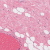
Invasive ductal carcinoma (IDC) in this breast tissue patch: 0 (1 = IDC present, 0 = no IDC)